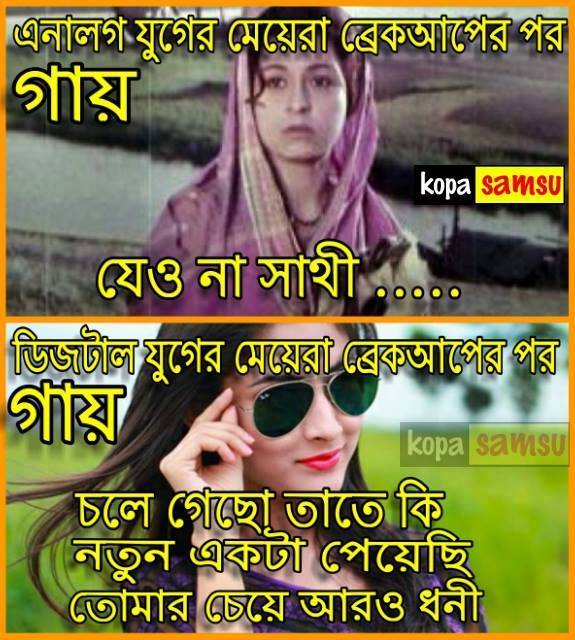
Caption: এনালগ যুগের মেয়েরা ব্রেকআপের পর গায় যেও না সাথী... ডিজিটাল যুগের মেয়েরা ব্রেকআপের পর গায় চলে গেছো তাতে কি নতুন একটা পেয়েছি তোমার চেয়েও আরও ধনী
Label: hate